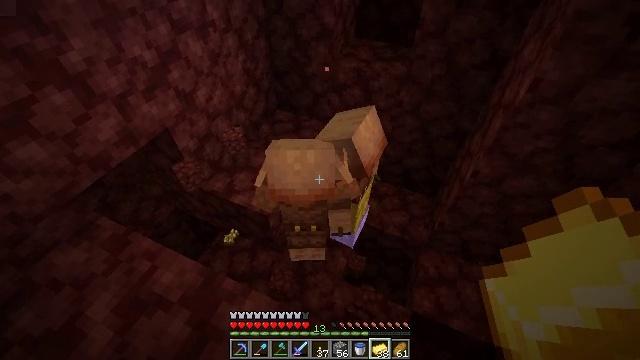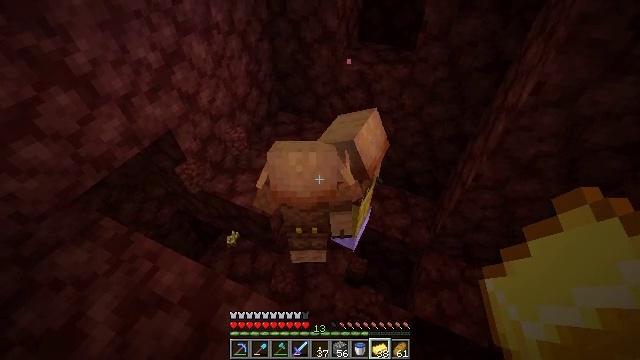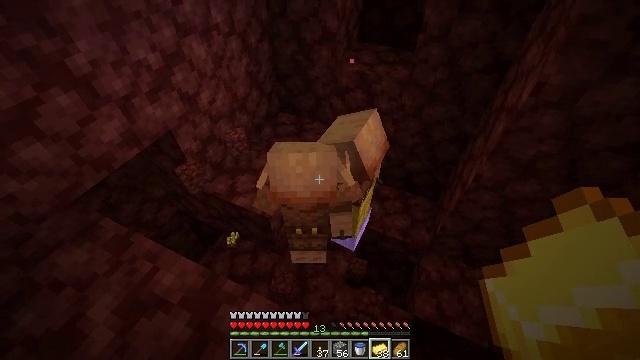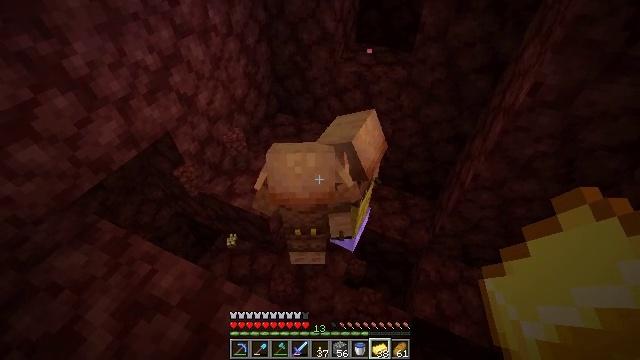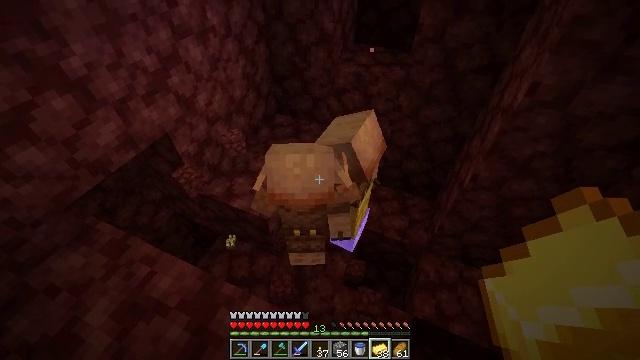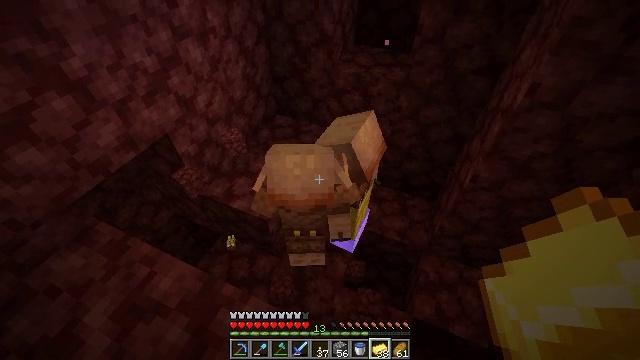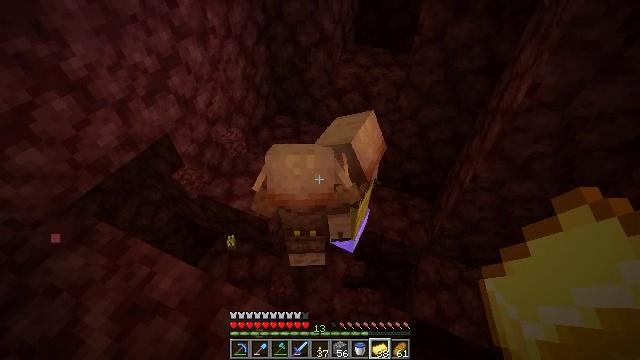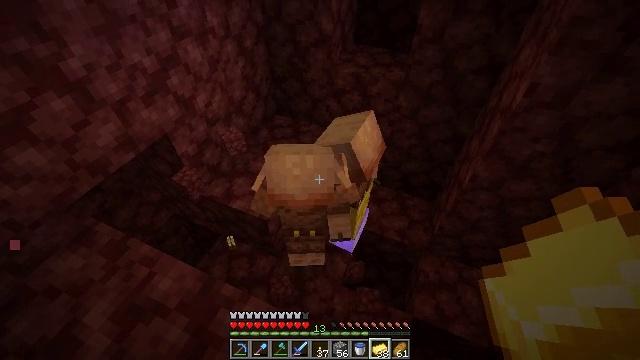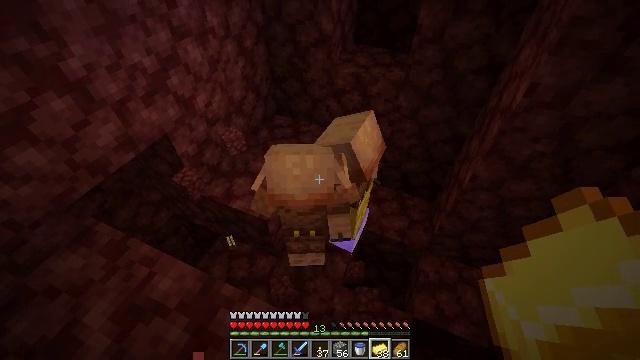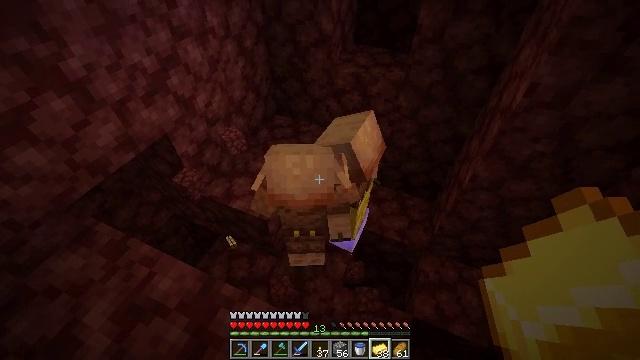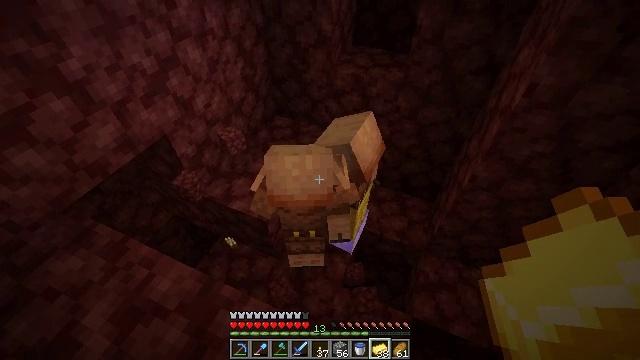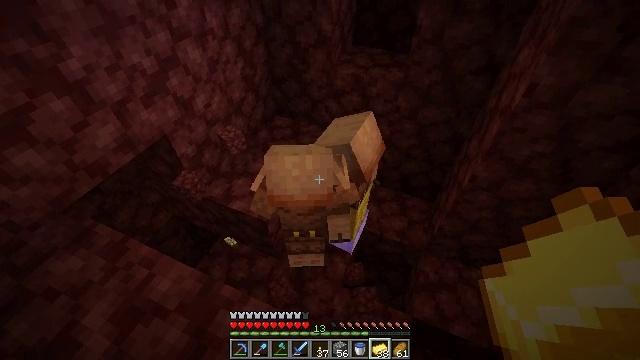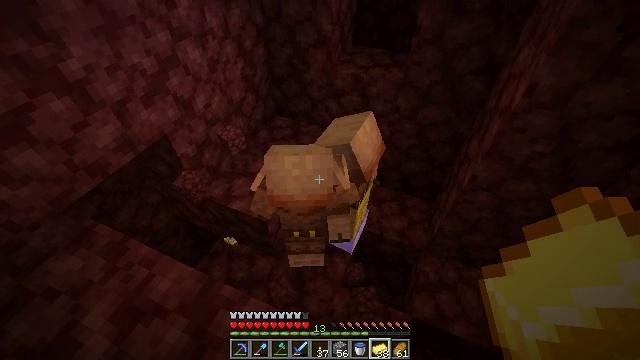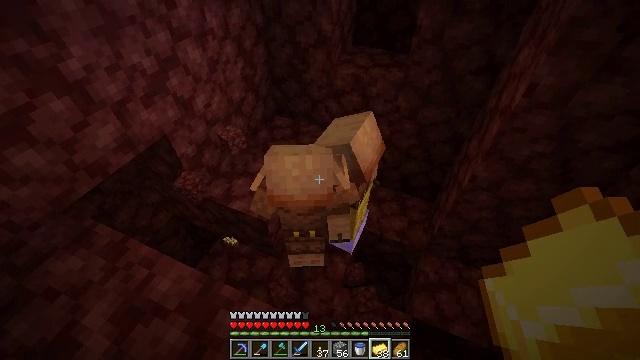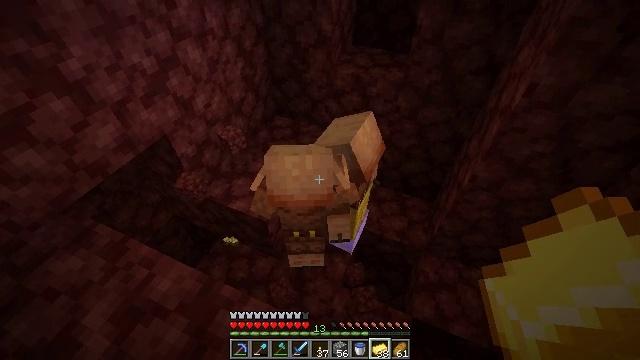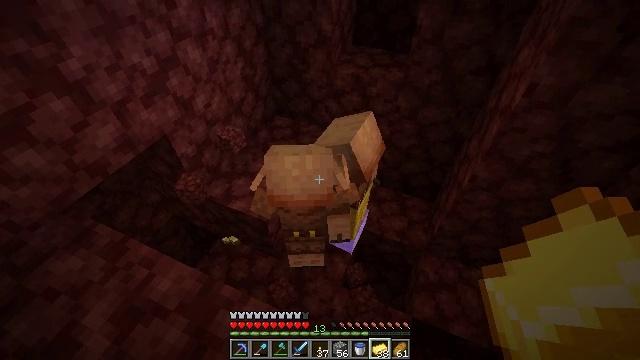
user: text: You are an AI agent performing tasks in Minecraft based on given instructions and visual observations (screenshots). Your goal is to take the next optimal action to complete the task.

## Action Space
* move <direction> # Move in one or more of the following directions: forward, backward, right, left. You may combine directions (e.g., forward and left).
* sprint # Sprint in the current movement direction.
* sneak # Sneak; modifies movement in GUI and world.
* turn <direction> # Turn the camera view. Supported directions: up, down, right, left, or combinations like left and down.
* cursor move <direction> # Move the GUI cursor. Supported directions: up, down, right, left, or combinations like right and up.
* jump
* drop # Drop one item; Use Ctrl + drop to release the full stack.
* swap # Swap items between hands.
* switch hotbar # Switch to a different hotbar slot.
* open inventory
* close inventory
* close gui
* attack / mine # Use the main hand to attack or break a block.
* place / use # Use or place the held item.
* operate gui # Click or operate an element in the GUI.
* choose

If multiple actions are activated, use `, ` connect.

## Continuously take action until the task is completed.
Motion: motion action
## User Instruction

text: Drop a gold ingot.
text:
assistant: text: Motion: no_op
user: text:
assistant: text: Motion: no_op
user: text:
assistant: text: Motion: no_op
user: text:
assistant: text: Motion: no_op
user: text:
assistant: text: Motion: no_op
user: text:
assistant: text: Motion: no_op
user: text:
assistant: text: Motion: no_op
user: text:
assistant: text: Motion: no_op
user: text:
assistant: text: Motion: no_op
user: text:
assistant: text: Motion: no_op
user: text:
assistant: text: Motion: no_op
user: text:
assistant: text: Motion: no_op
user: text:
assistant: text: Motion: no_op
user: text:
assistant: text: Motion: no_op
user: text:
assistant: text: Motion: no_op
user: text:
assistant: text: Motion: no_op
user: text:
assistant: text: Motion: no_op
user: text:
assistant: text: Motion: no_op
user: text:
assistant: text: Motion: no_op
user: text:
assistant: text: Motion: no_op
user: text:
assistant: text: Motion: no_op
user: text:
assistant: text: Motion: no_op
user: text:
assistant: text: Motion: no_op
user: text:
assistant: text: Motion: no_op
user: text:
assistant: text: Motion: no_op
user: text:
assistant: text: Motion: no_op
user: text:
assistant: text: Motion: no_op
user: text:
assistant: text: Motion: no_op
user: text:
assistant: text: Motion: no_op
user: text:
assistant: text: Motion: no_op